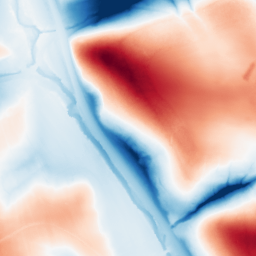
Category: classical
Decomposition family: gaussian_anisotropic
Decomposition parameters: sigma_x: 20
sigma_y: 50
Upsampling method: quadratic
Upsampling parameters: scale: 4
Upsampling scale: 4